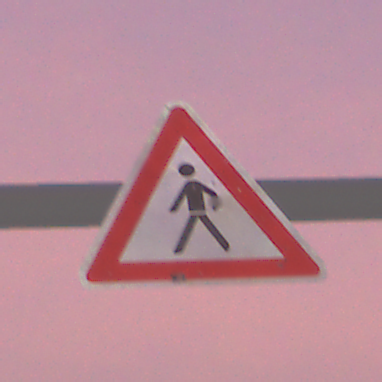
Verkehrszeichen: FussgaengerRechts
Umgebung: Outdoor, Urban
Tageszeit: SunriseSunset
Wetter: PartlyCloudy
Licht: Artificial
Jahreszeit: NotSpecified
Kontrast: HighContrast